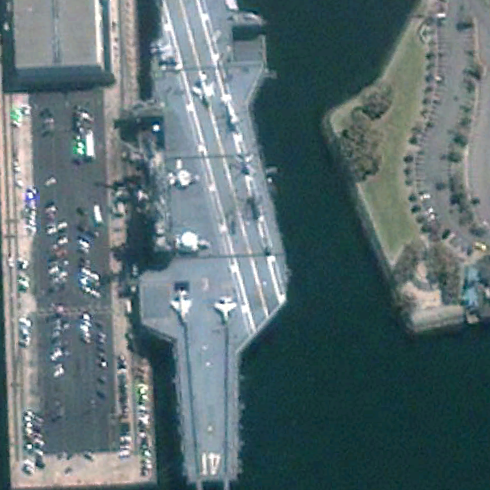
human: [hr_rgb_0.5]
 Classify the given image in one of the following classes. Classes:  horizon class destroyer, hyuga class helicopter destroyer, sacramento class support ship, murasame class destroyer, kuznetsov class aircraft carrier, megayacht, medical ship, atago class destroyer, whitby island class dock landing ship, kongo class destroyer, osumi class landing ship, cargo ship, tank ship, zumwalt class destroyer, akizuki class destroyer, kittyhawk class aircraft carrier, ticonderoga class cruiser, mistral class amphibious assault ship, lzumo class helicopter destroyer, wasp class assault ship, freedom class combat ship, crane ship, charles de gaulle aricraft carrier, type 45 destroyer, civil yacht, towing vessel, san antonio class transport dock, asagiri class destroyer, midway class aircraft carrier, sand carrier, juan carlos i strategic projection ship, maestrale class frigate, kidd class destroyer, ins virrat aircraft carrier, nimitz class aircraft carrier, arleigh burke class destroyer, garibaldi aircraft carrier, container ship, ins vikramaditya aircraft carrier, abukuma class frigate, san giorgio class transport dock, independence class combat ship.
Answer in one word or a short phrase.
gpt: Midway class aircraft carrier